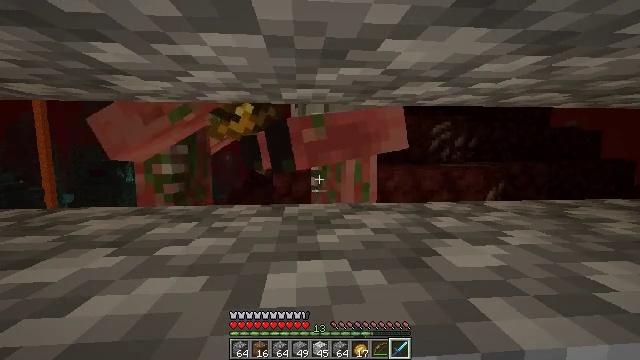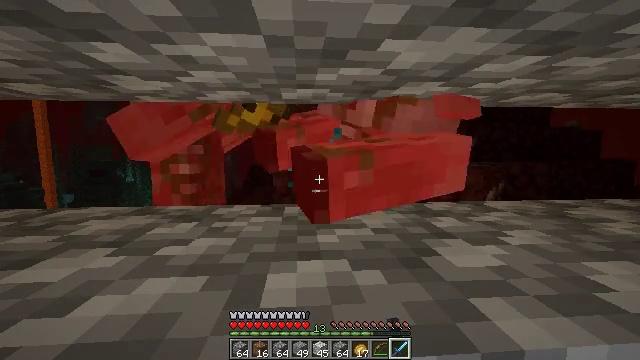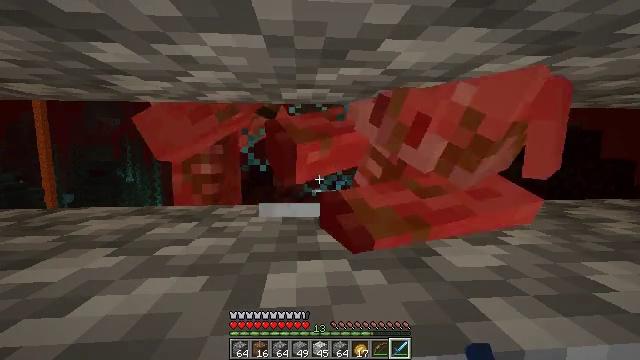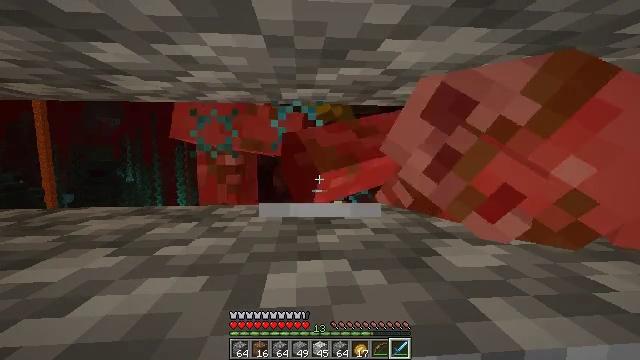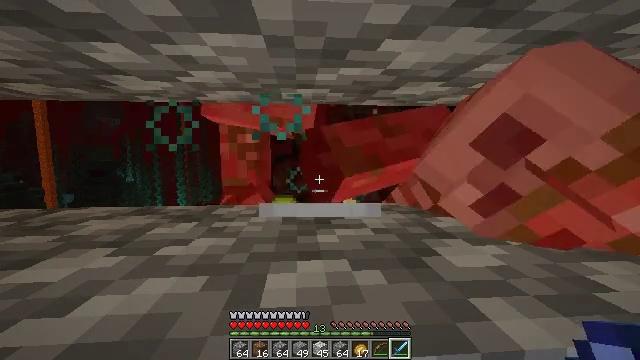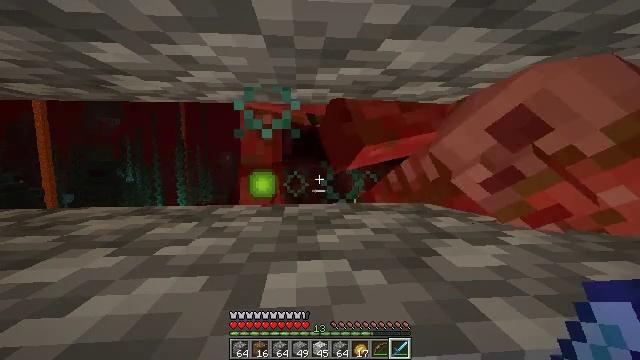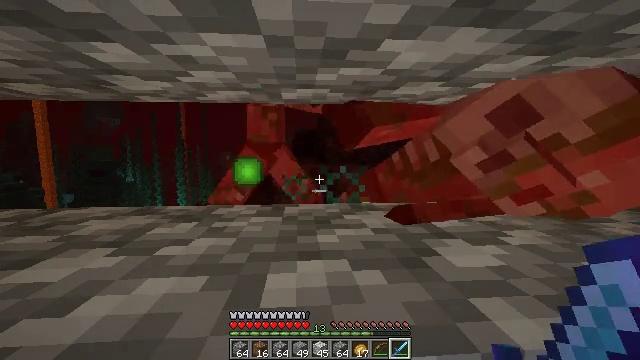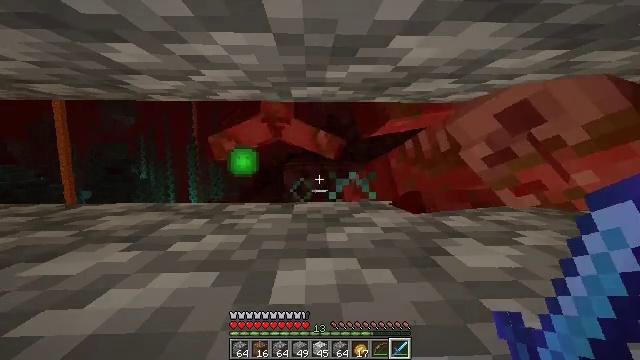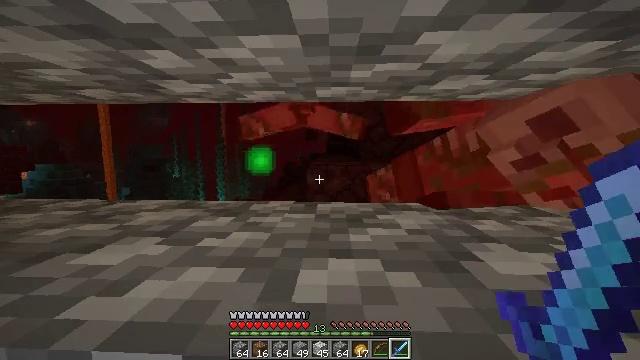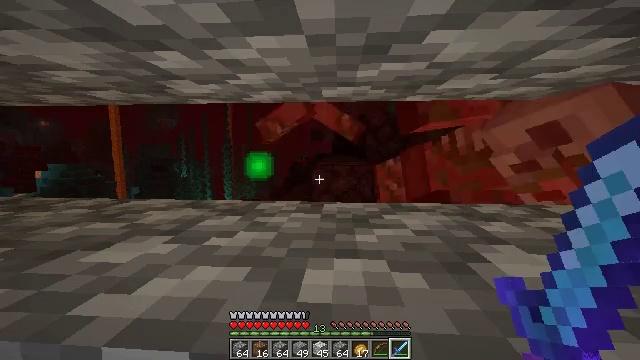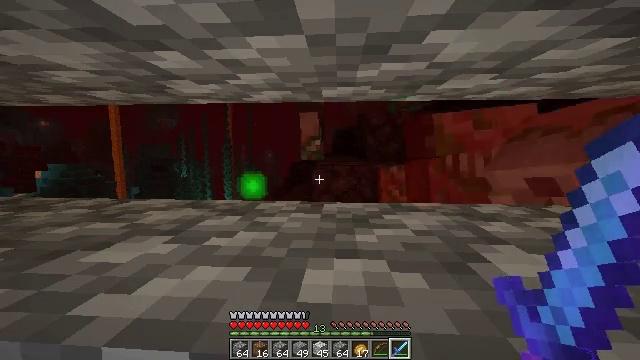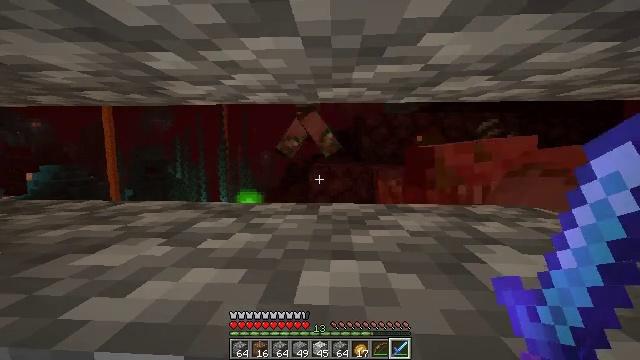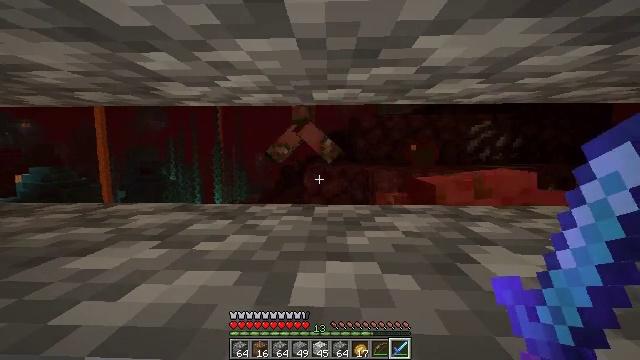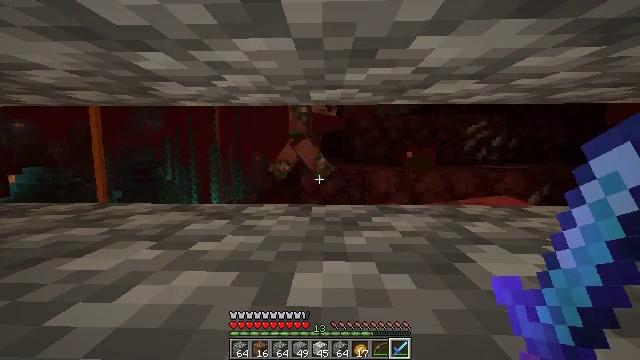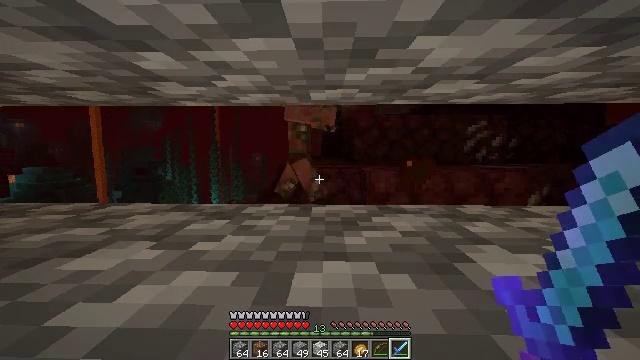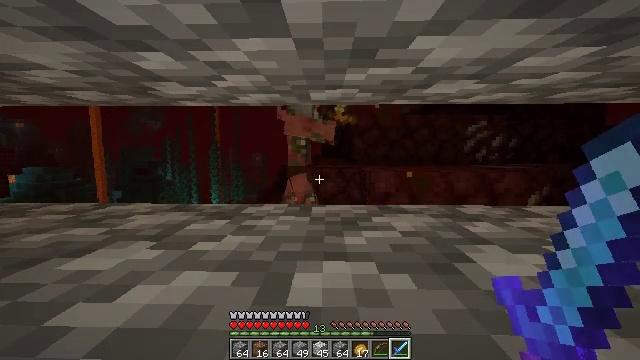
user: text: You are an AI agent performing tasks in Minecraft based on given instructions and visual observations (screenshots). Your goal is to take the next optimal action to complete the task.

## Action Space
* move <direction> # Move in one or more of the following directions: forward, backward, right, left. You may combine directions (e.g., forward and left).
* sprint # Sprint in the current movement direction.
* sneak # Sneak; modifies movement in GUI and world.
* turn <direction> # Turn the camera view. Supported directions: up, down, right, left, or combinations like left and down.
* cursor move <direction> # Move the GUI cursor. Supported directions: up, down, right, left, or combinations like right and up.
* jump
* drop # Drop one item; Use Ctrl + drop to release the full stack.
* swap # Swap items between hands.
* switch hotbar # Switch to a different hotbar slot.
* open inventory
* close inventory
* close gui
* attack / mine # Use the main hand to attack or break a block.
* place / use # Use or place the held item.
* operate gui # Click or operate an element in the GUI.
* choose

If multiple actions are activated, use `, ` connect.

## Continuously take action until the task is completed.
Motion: motion action
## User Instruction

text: Face a hostile mob.
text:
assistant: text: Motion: no_op
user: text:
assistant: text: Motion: no_op
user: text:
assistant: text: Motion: no_op
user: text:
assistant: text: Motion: no_op
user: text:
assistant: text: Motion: no_op
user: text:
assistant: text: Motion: no_op
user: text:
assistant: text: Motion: turn left
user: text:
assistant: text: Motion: turn left
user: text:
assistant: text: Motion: turn left
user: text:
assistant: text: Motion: no_op
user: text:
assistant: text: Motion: no_op
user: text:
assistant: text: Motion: turn right
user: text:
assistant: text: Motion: no_op
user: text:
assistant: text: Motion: no_op
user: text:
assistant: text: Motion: no_op
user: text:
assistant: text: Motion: no_op
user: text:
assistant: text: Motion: no_op
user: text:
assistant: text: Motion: no_op
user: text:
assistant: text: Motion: no_op
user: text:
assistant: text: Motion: no_op
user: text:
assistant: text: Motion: no_op
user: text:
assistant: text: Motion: no_op
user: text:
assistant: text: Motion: no_op
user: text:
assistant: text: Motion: no_op
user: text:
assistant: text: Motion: no_op
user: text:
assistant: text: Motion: no_op
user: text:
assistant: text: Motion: no_op
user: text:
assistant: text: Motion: no_op
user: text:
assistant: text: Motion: no_op
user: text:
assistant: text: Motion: no_op